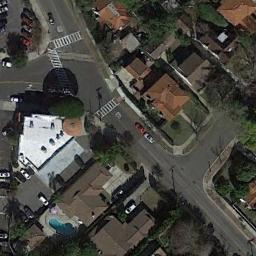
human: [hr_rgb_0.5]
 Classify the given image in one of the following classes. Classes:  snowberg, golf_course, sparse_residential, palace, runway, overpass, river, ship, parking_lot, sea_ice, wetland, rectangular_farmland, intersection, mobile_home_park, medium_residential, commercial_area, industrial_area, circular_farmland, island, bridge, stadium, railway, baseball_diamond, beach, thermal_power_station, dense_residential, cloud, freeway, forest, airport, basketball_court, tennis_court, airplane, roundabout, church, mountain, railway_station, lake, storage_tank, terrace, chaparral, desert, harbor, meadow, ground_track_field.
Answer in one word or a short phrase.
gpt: intersection